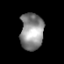
Tissue: prostate
Cell type: NK cells
Senescence score: 0.3192
Nuclear area (px): 830
Mean DAPI intensity: 142.686